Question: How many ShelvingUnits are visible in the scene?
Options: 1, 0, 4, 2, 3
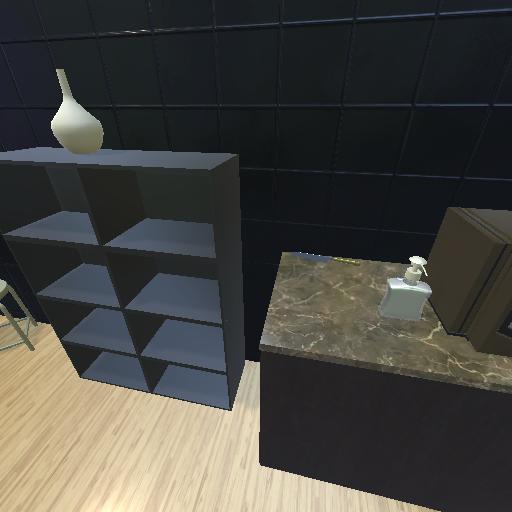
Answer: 1